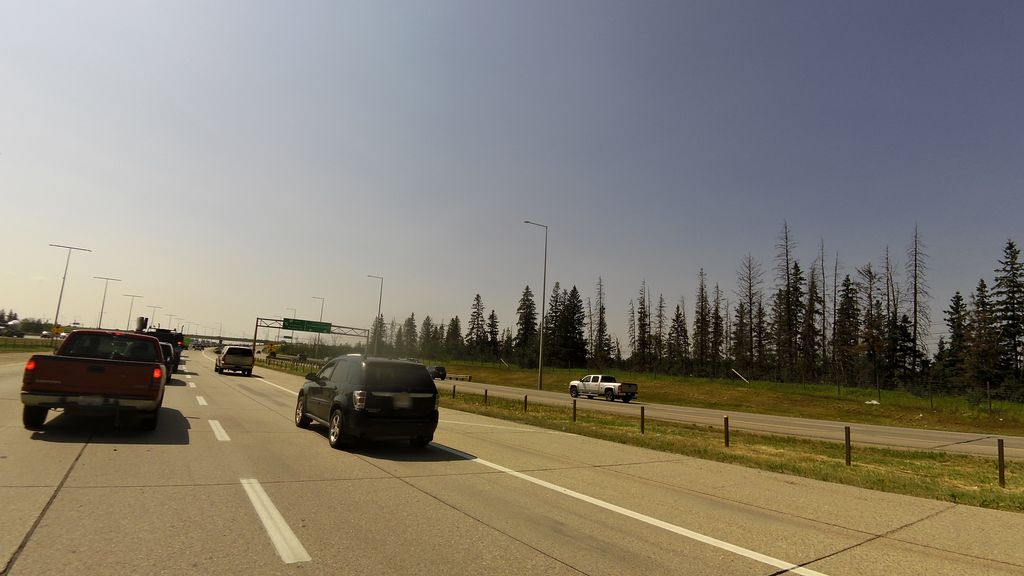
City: edmonton